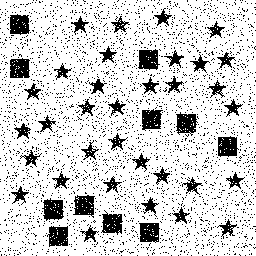
Squares: 11
Triangles: 0
Stars: 33
Total shapes: 44